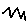
Label: zigzag